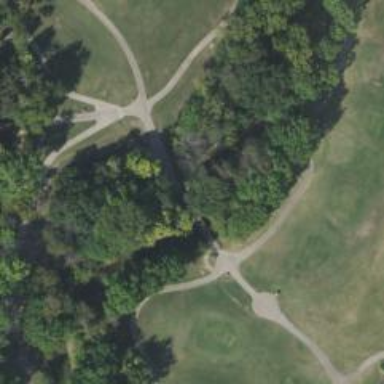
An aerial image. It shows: Service road that includes bridge over golf cart path.